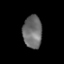
Tissue: lung
Cell type: Epithelial cells
Senescence score: 0.1143
Nuclear area (px): 614
Mean DAPI intensity: 108.733